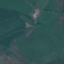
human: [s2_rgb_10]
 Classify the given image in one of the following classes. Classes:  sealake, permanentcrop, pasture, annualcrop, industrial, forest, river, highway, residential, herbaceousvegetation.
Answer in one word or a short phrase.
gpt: Pasture